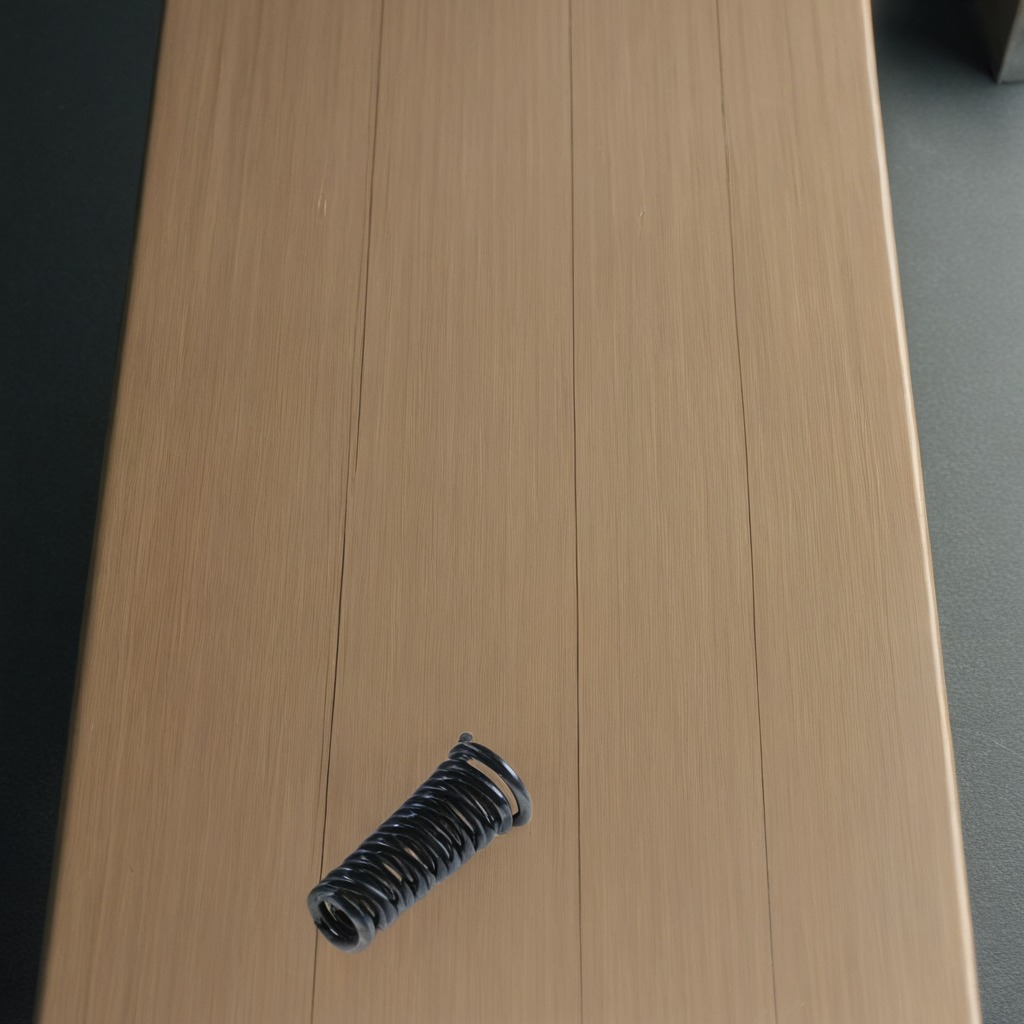
A coiled metal spring is lying on a workbench inside a coastal fishing gear workshop.